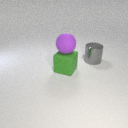
large purple rubber sphere above large green rubber cube